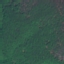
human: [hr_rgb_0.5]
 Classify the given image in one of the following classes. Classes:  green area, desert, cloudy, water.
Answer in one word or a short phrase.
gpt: green area